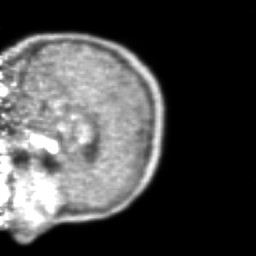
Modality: PET
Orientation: sagittal
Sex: female
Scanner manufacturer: ge